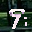
Label: 9